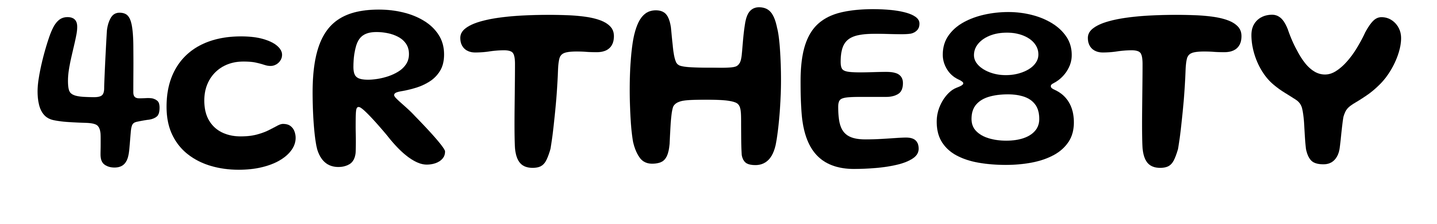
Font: Gluten_Medium